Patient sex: M
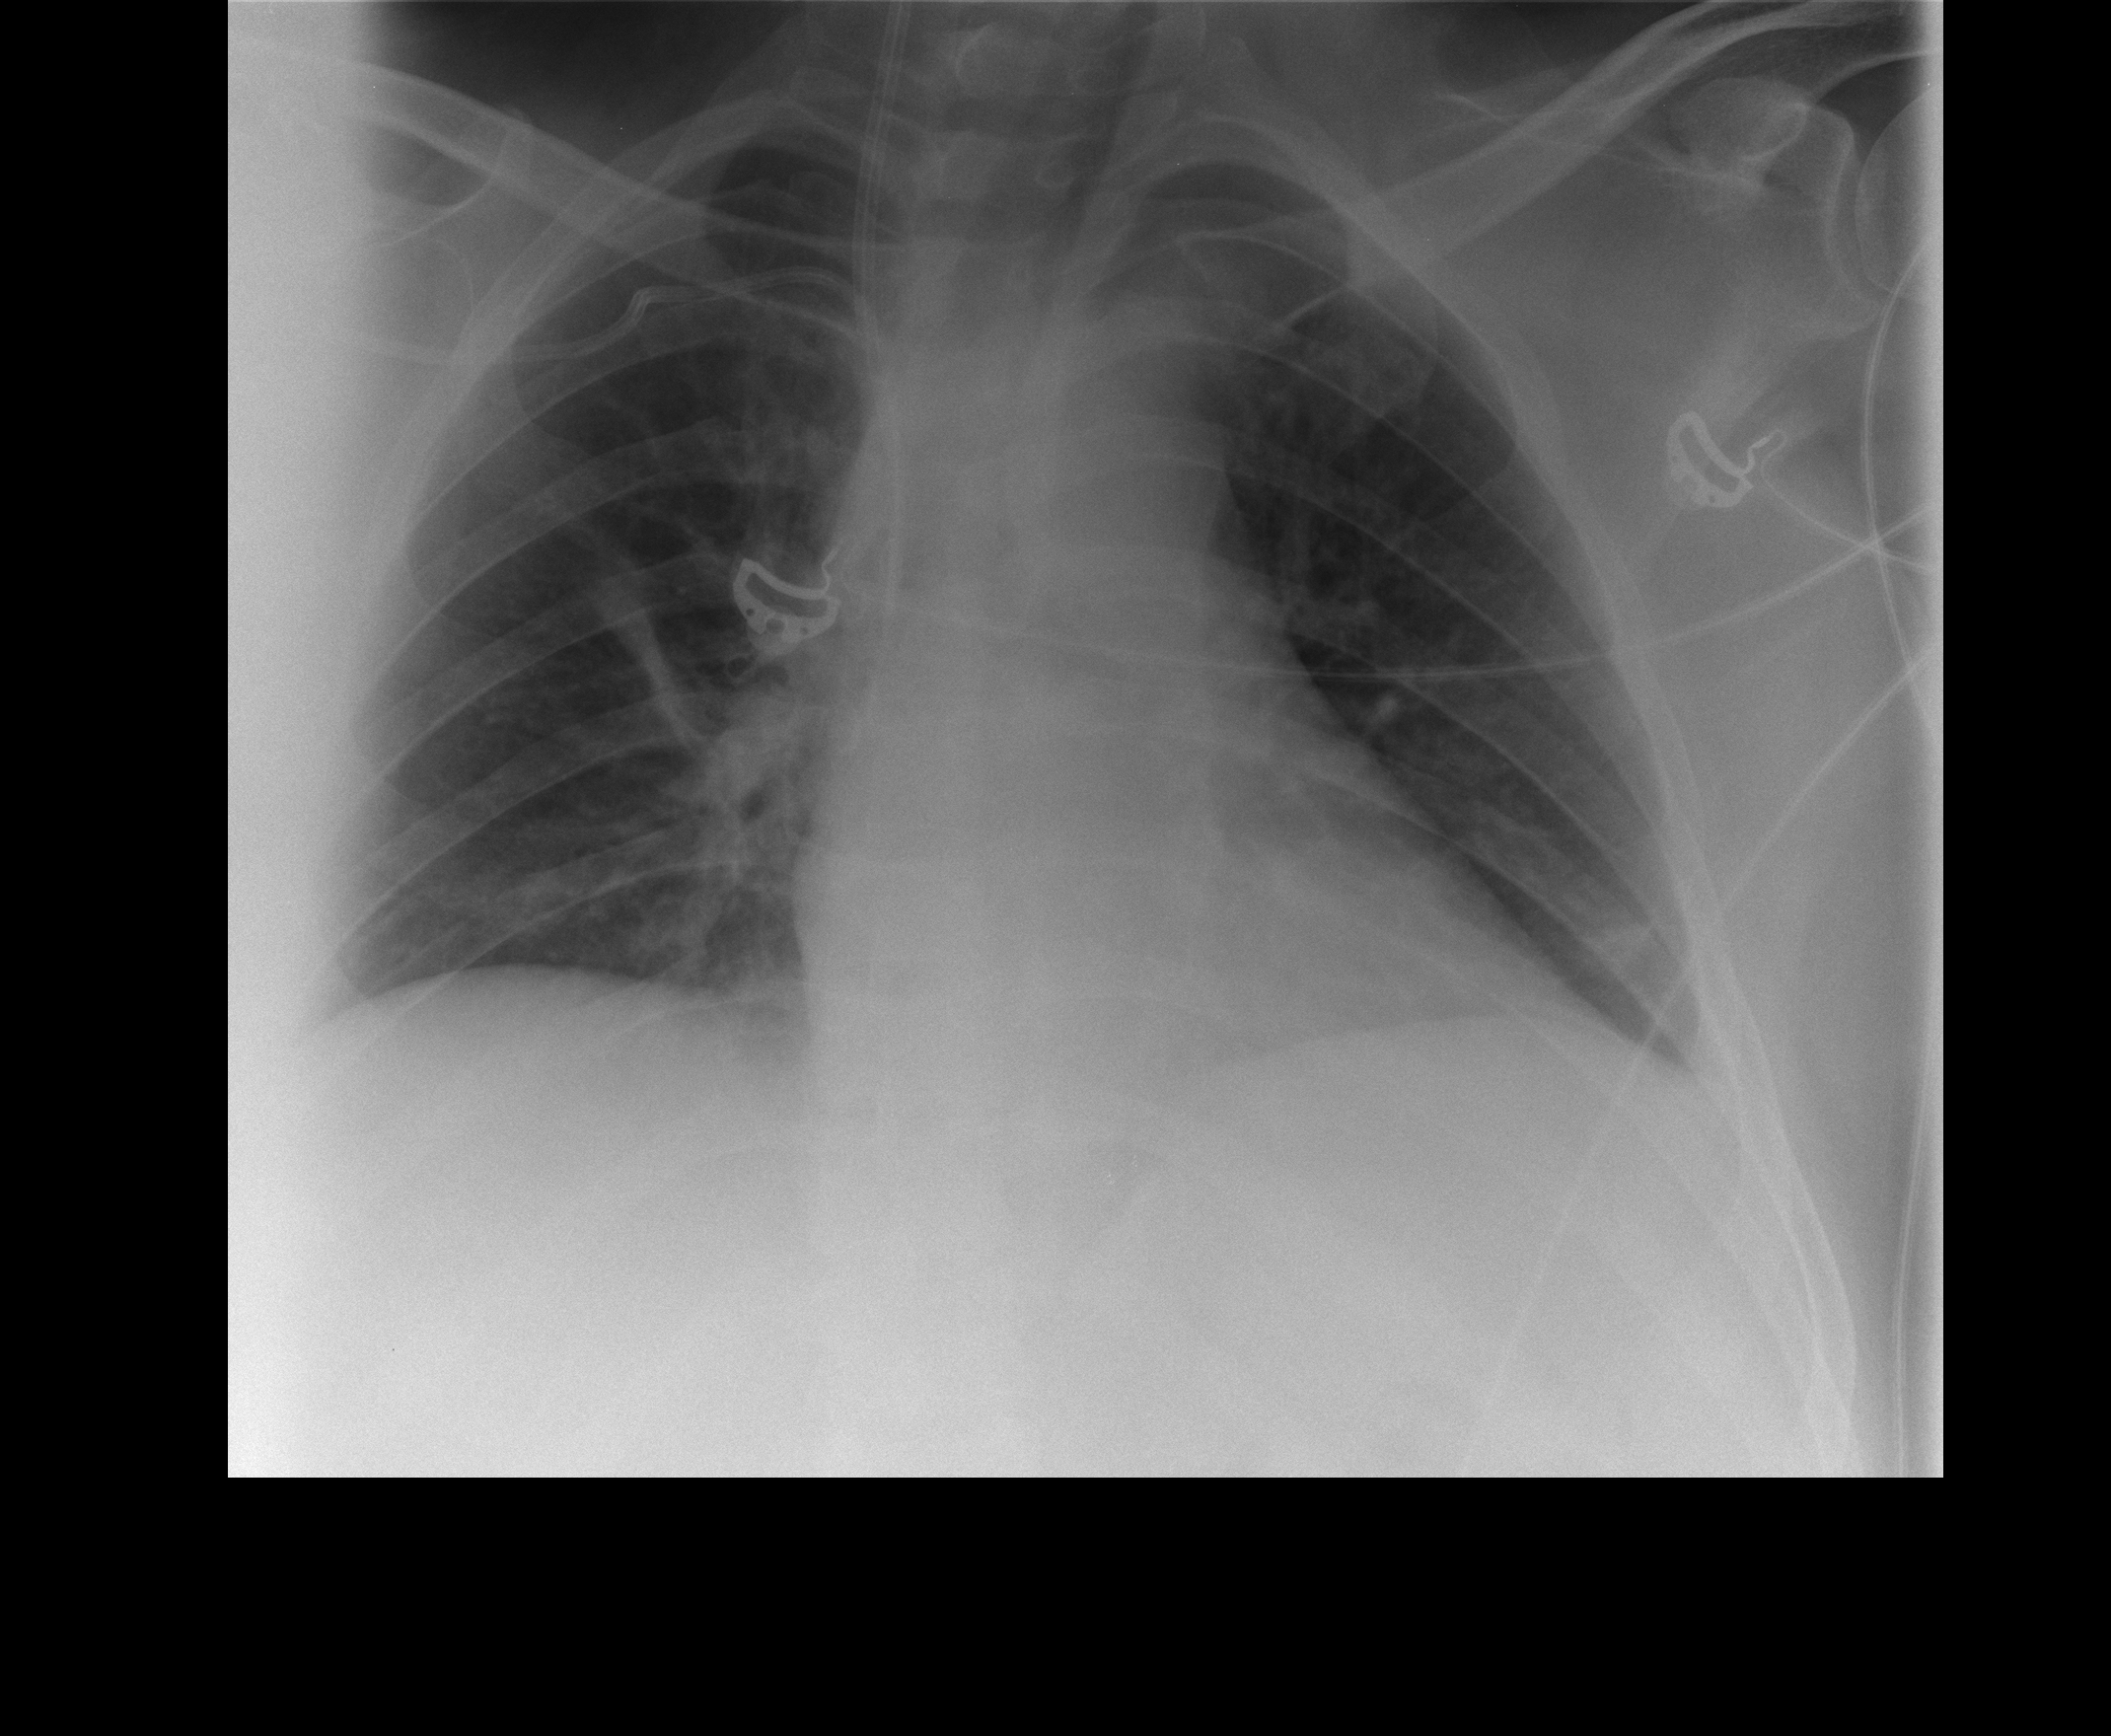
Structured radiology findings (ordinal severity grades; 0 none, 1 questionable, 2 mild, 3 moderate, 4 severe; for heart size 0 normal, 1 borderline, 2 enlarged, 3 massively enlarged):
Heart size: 0
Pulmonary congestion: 1
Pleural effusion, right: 0
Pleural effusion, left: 0
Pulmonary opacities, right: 0
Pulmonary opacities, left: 0
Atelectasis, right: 2
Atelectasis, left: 1